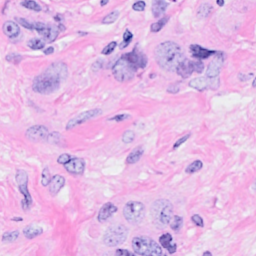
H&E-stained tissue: Breast